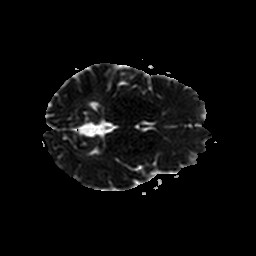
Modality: ADC
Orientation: axial
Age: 43
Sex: female
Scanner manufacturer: philips
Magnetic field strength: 1.5 T
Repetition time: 4.251 s
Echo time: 0.07764 s